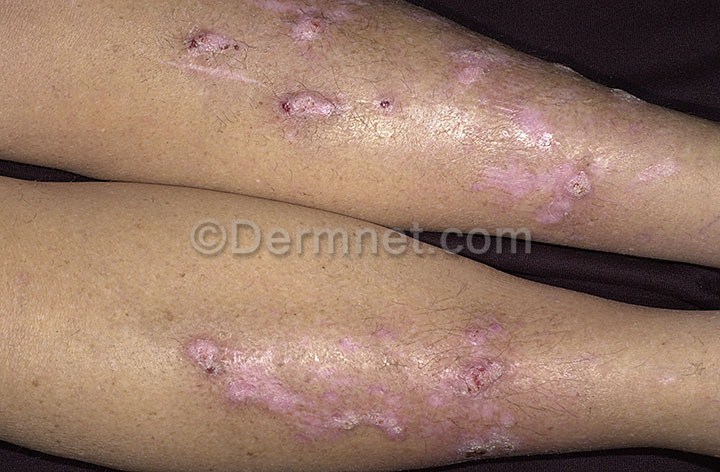
Disease: Eczema Photos